Aerial crown-view tile of a tropical tree (Barro Colorado Island, Panama), acquired 20241014:
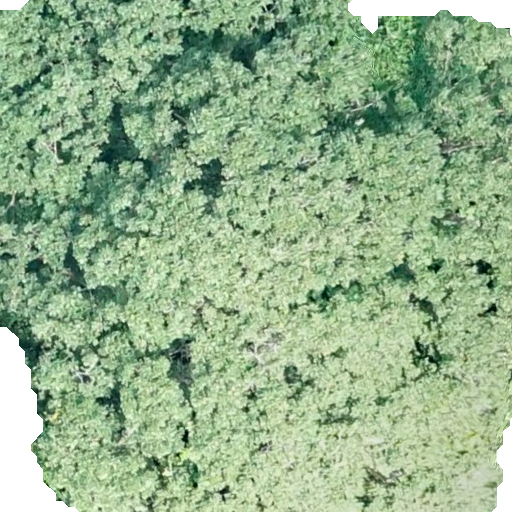
Species: Sterculia apetala
GBIF accepted scientific name: Sterculia apetala
Crown area: 506.547 m²